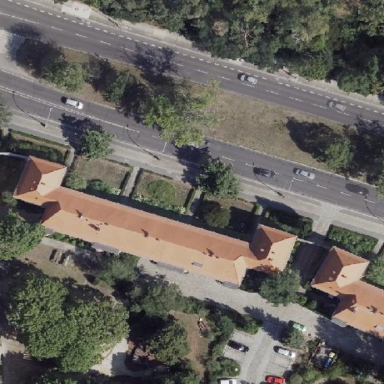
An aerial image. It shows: Part of building is shown in the image.